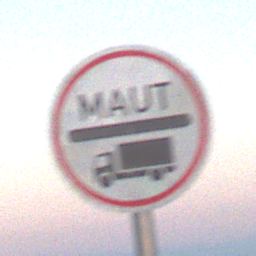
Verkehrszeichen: Mautpflicht
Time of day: SunriseSunset
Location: Outdoor (Nature)
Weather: Clear
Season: NotSpecified
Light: Natural